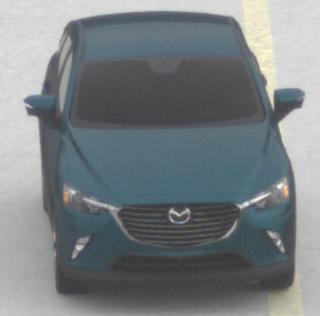
Make: Mazda
Model: CX-3 SKYACTIV-G 120
Detailed model: CX-3 (DK)
Model produced from: 2015/06
Model produced until: 2018/06
Doors: 5
Color: blue
Road condition: dry road
Daytime: morning or afternoon
Contrast: low contrast